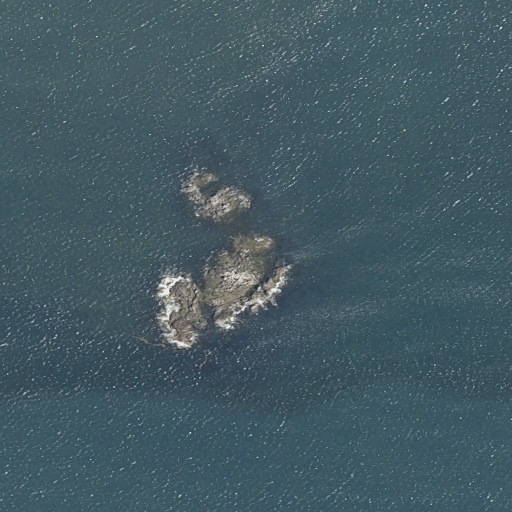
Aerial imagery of island in Maine named Norton Island Ledge containing only open water